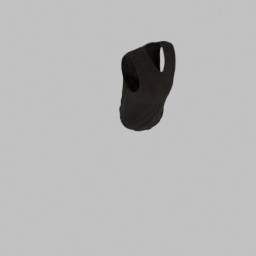
Label: people